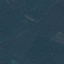
Land use / land cover: Forest